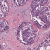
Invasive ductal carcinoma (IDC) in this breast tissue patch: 0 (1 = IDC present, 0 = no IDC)